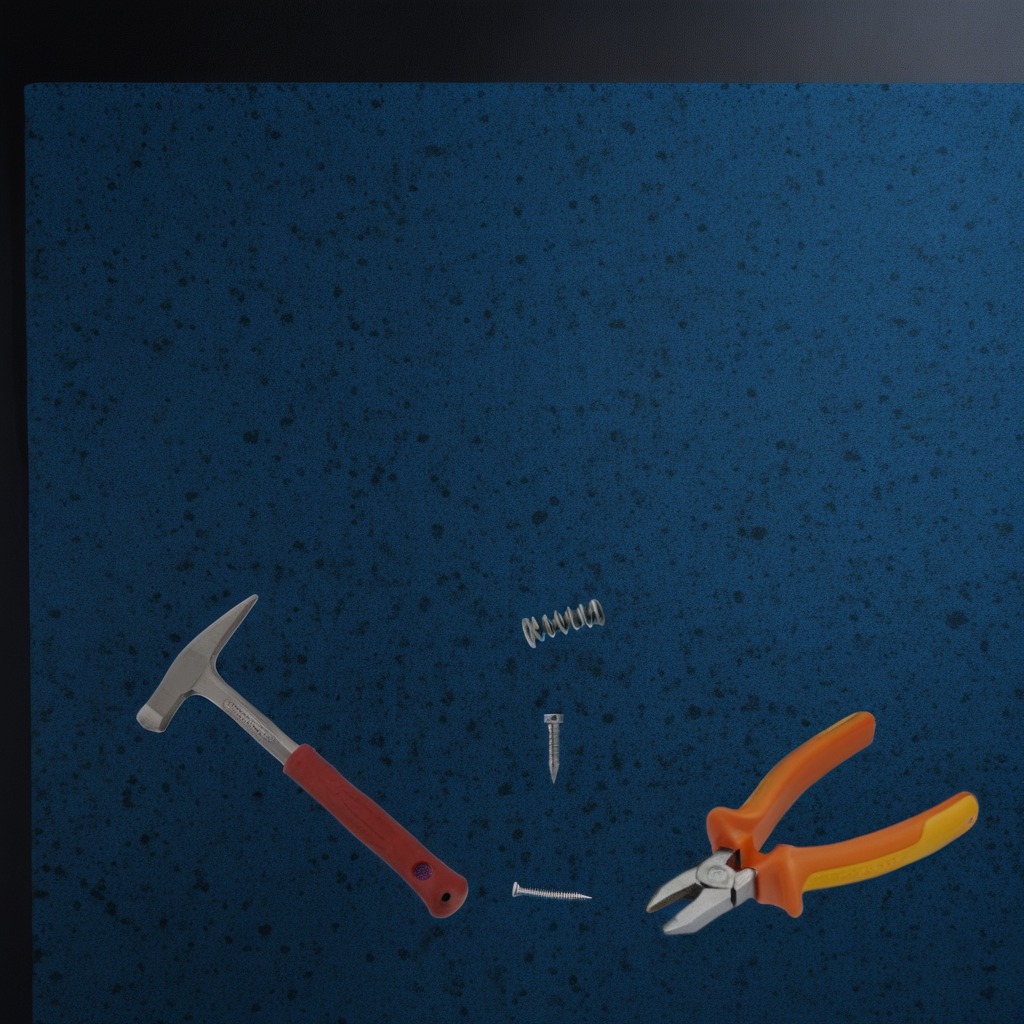
A hammer, an iron nail, a metal machine screw, a coiled metal spring, and pliers are lying on the granite tabletop inside a workshop at night.